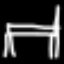
Label: bed